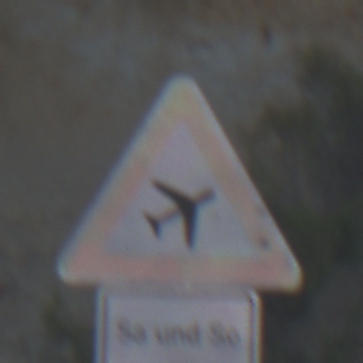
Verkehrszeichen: FlugbetriebLinks
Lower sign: ZeitangabenMitBeschraenkungAufWochentage8
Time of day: MorningAfternoon
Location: Outdoor (Nature)
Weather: Clear
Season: NotSpecified
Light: Natural